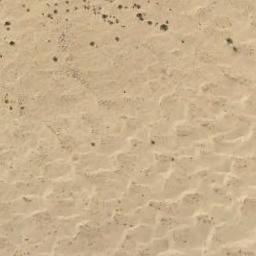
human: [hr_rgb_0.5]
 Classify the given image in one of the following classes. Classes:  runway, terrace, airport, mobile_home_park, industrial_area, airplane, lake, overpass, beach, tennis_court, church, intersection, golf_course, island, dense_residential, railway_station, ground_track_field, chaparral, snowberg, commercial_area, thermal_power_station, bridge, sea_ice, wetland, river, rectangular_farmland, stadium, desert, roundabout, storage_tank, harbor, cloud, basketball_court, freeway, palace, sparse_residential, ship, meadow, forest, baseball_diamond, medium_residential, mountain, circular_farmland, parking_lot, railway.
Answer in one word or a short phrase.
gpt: desert